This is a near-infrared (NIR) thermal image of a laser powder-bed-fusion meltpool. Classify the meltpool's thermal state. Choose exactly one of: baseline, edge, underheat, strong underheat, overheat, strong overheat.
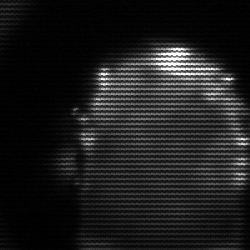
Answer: baseline